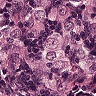
Metastatic tissue present: yes